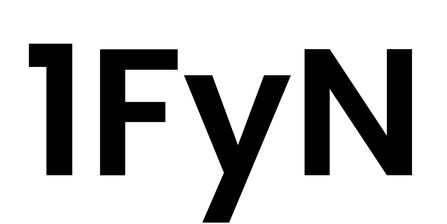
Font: Poppins-SemiBold